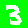
Digit: 3